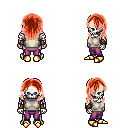
a pixel art fantasy rpg character, male body template, skeleton, white sleeveless shirt, magenta pants, red long hairstyle, leather bracers, gold boots, four views (front, back, left, right), 2x2 character sprite sheet, small pixel art, hard edges, no anti-aliasing